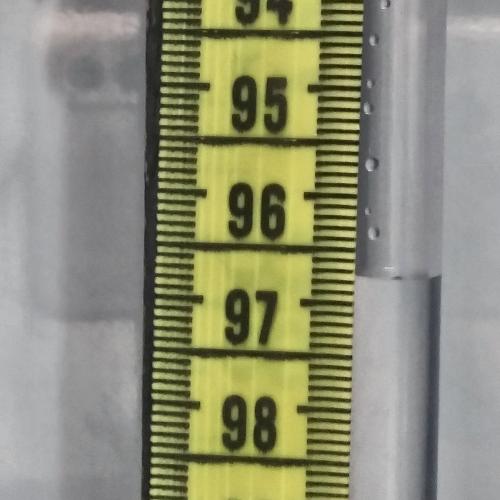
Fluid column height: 96.8 cm